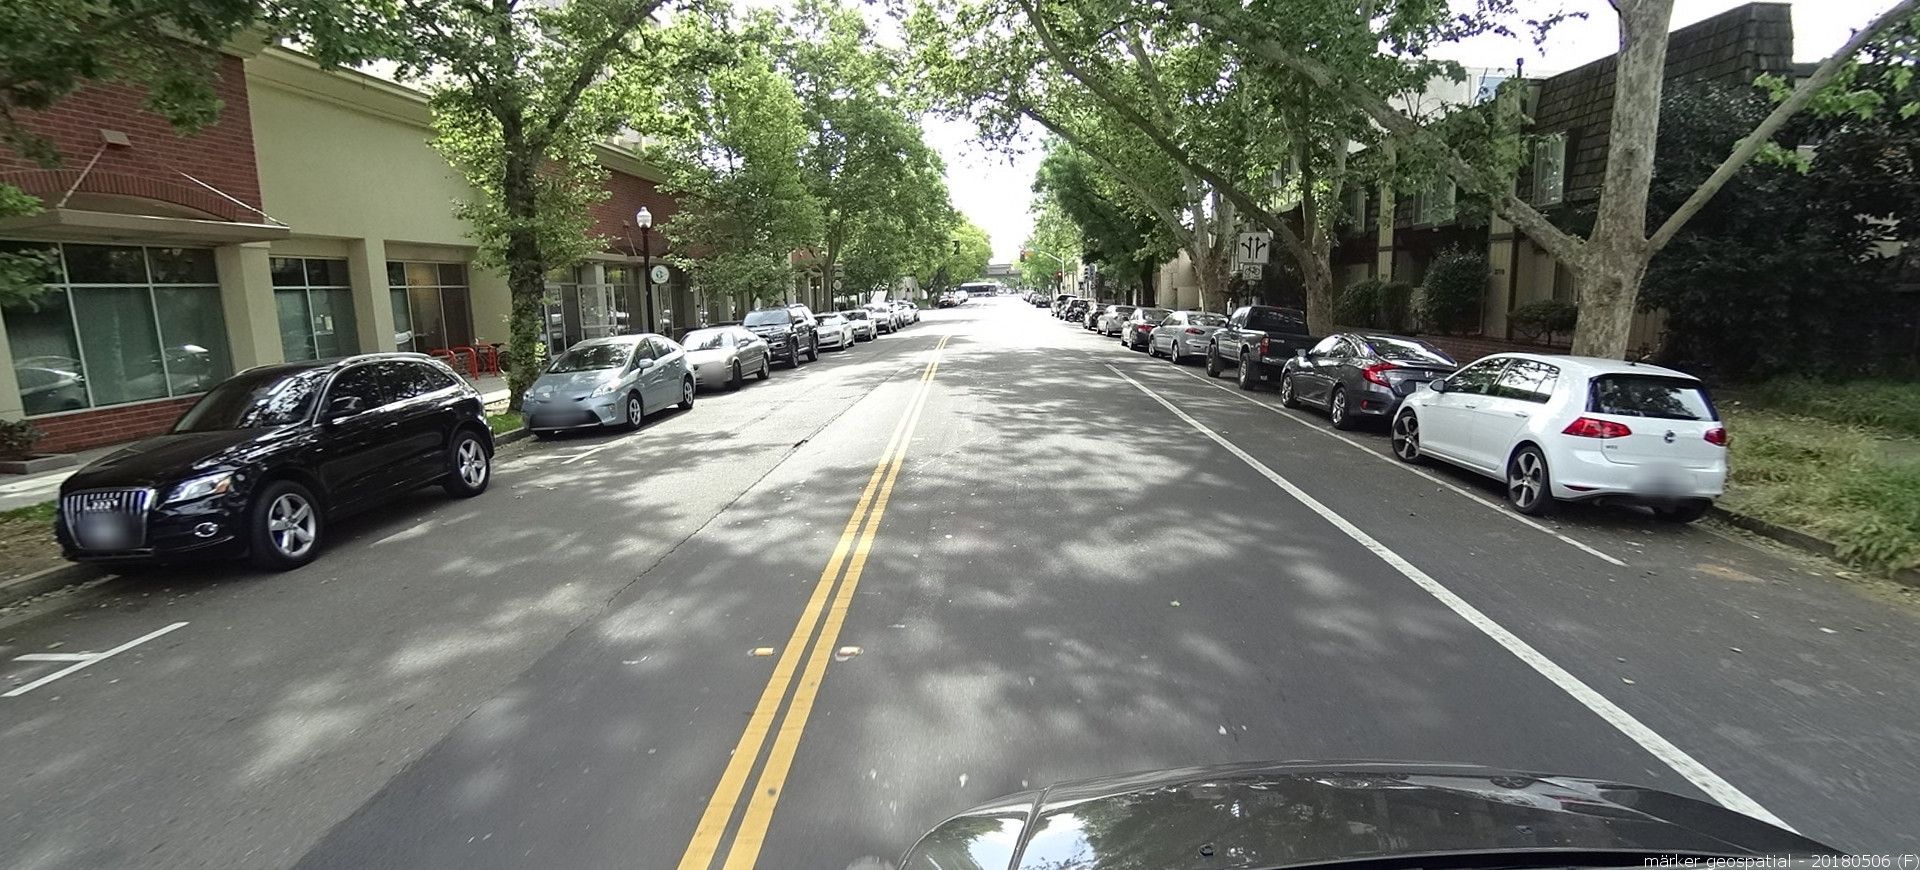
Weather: cloudy
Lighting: day
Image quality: good
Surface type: driving surface
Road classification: residential
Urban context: urban centre
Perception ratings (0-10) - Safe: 7.59, Lively: 7.94, Beautiful: 8.85, Boring: 1.46, Depressing: 2.98, Wealthy: 5.48